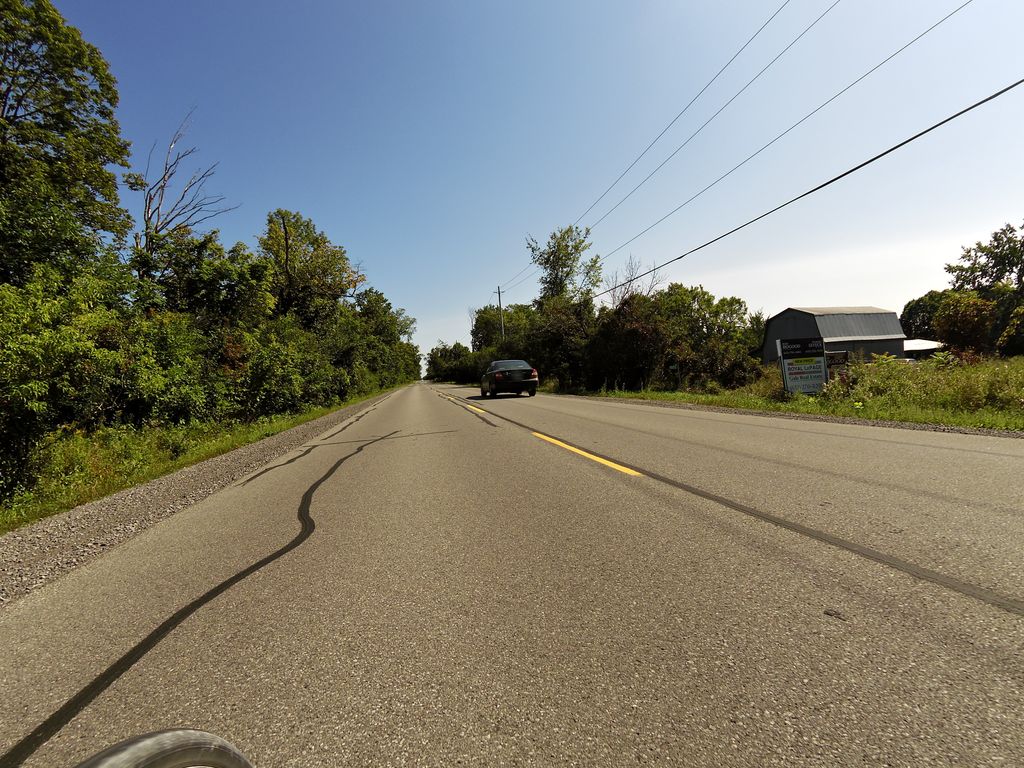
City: ottawa-gatineau